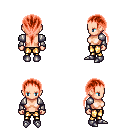
a pixel art fantasy rpg character, female body template, human, light skin, steel arm armor, gold greaves, red ponytail hairstyle, metal boots, four views (front, back, left, right), 2x2 character sprite sheet, small pixel art, hard edges, no anti-aliasing